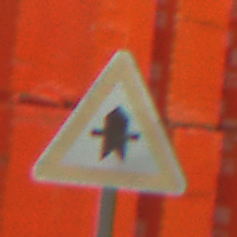
Verkehrszeichen: Vorfahrt
Umgebung: Outdoor, Suburban
Tageszeit: MorningAfternoon
Wetter: PartlyCloudy
Licht: Natural
Jahreszeit: NotSpecified
Kontrast: LowContrast